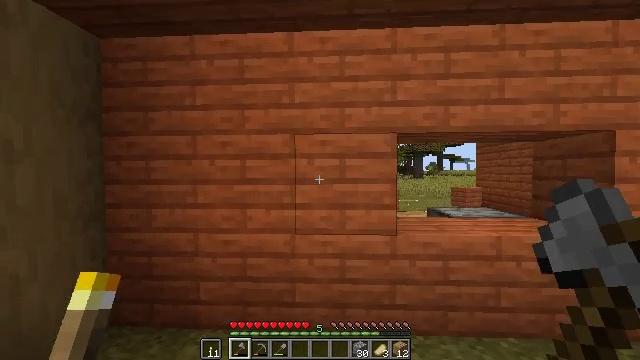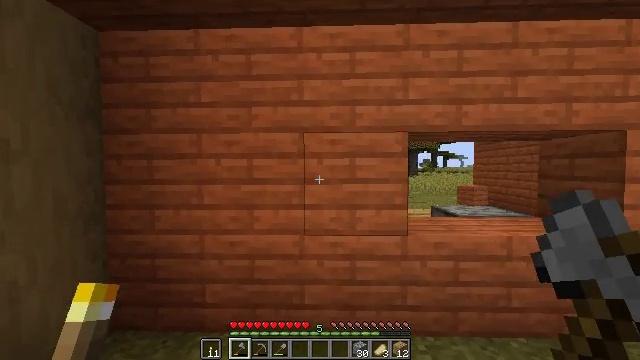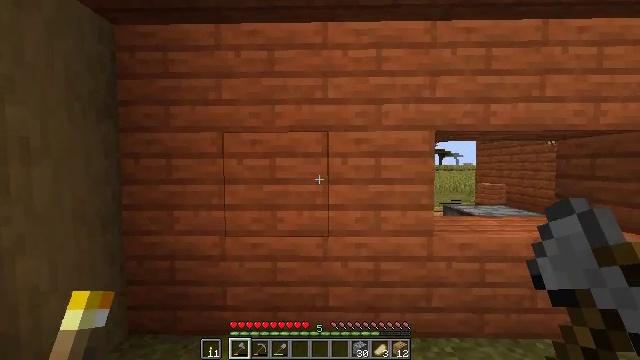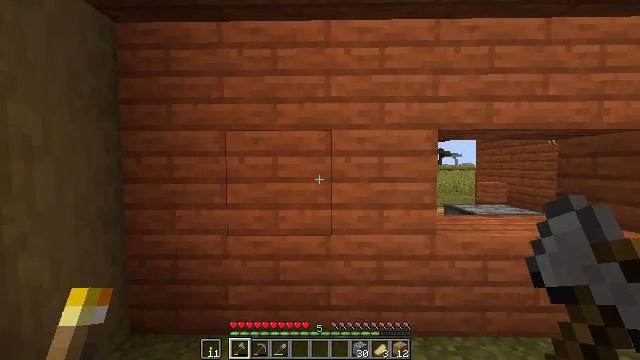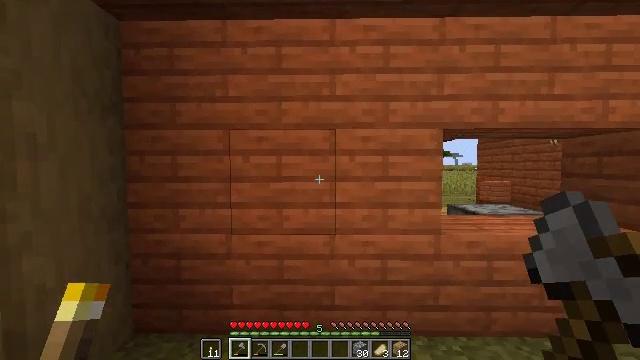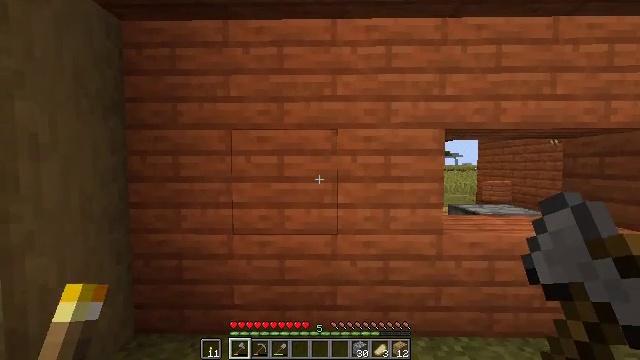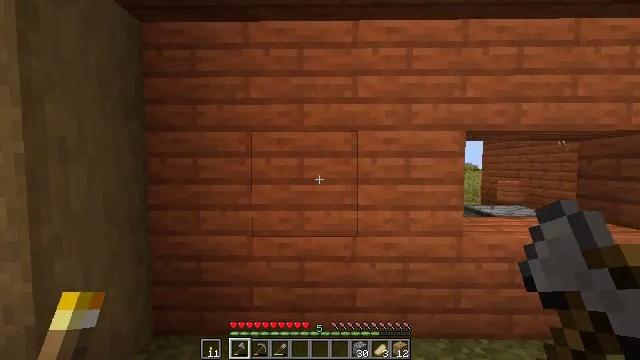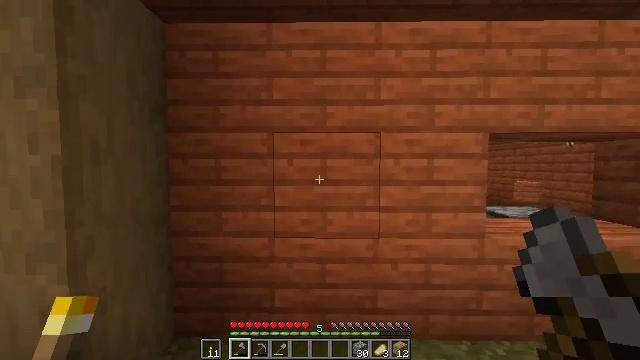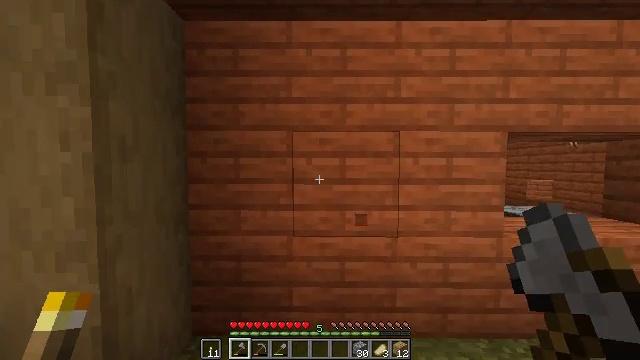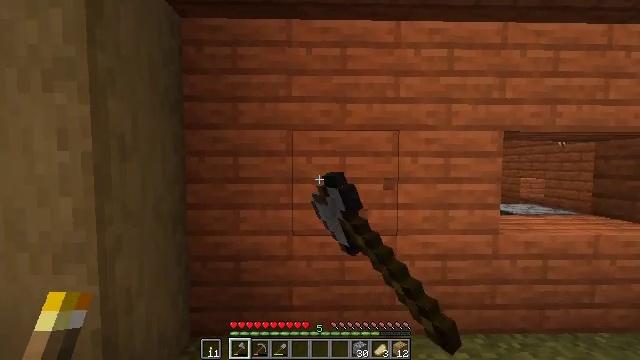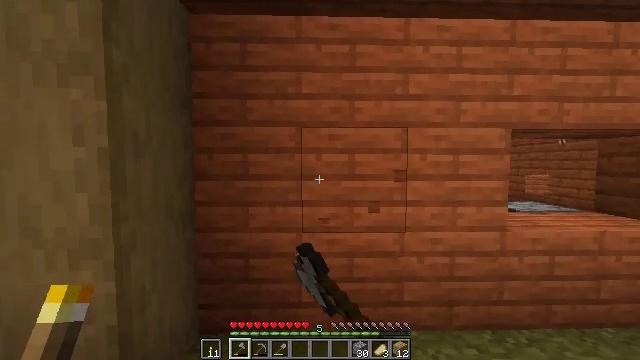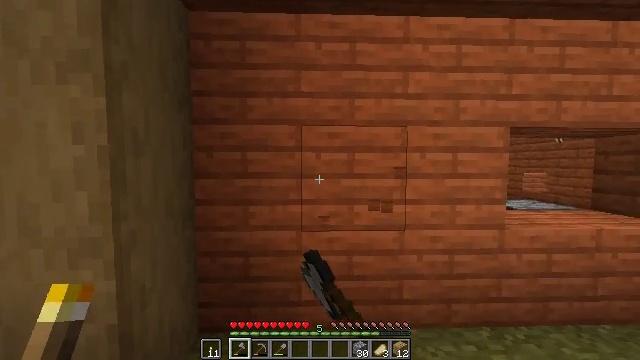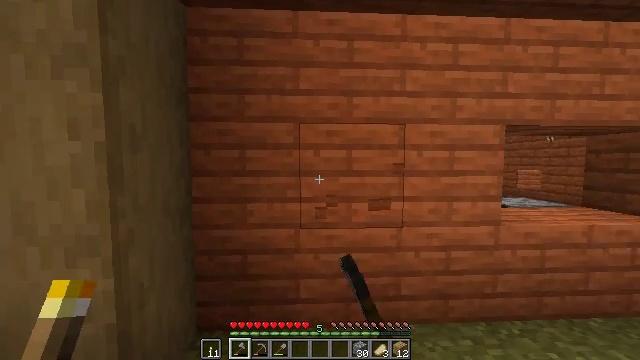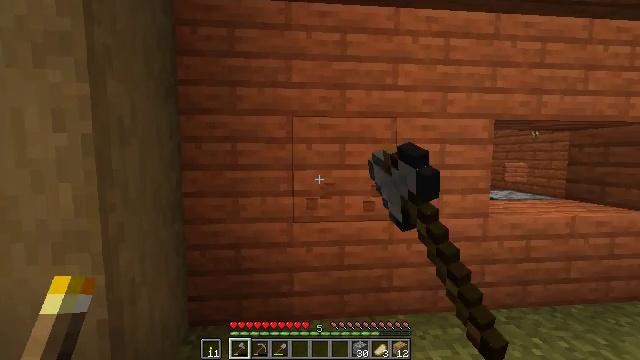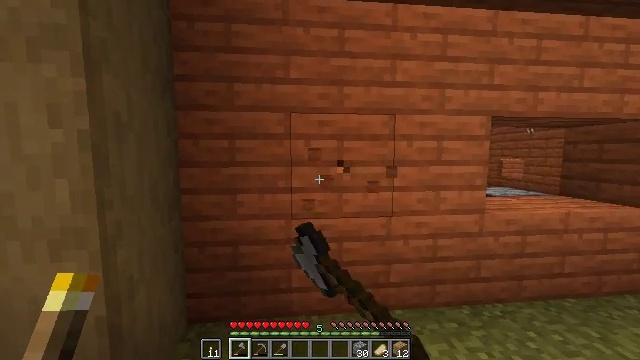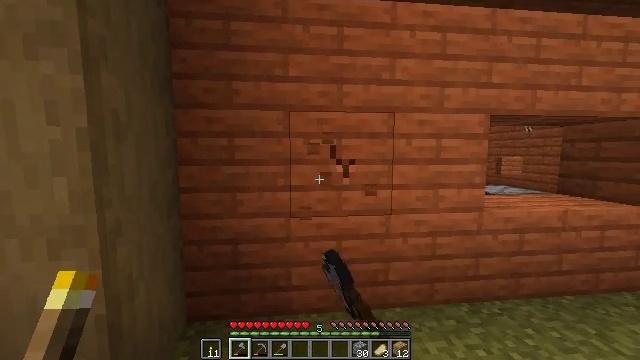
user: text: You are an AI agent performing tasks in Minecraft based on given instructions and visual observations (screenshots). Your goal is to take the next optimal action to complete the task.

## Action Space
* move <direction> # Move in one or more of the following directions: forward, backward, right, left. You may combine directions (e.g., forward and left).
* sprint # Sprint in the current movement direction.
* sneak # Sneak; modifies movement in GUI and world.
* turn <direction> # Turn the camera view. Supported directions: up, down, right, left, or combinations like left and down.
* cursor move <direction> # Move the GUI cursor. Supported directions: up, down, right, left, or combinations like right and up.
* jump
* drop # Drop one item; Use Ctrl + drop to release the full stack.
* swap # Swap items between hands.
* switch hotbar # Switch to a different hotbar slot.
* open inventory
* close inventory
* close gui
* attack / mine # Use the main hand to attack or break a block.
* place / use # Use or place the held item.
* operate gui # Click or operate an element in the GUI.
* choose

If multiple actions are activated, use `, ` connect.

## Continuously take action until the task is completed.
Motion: motion action
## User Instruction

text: Gather some acacia planks.
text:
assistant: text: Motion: move left, turn right
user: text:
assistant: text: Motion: no_op
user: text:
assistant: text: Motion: no_op
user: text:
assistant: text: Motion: no_op
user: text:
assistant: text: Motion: move left
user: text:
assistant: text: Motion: move left
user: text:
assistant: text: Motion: move left
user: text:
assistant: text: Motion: move left, attack / mine
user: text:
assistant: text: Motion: turn right, attack / mine
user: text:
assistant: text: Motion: attack / mine
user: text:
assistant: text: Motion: attack / mine
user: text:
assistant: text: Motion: turn right, attack / mine
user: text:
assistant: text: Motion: turn right and down, attack / mine
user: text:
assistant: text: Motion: attack / mine
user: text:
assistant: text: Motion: attack / mine
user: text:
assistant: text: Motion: attack / mine
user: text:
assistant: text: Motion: attack / mine
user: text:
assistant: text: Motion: attack / mine
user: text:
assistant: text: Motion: attack / mine
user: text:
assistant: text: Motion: attack / mine
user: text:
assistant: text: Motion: attack / mine
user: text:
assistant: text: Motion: attack / mine
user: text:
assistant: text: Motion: attack / mine
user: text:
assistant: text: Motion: attack / mine
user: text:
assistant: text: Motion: move forward, attack / mine
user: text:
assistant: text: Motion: move forward, attack / mine
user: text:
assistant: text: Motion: move forward, attack / mine
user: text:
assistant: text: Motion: move forward and move right, attack / mine
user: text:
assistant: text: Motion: move forward and move right, attack / mine
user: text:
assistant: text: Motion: move forward and move right, attack / mine